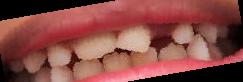
Condition: hypodontia